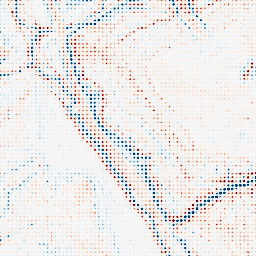
Category: edge_preserving
Decomposition family: bilateral
Decomposition parameters: d: 15
sigma_color: 100
sigma_space: 50
Upsampling method: sinc_blackman
Upsampling parameters: scale: 8
kernel_size: 4
Upsampling scale: 8